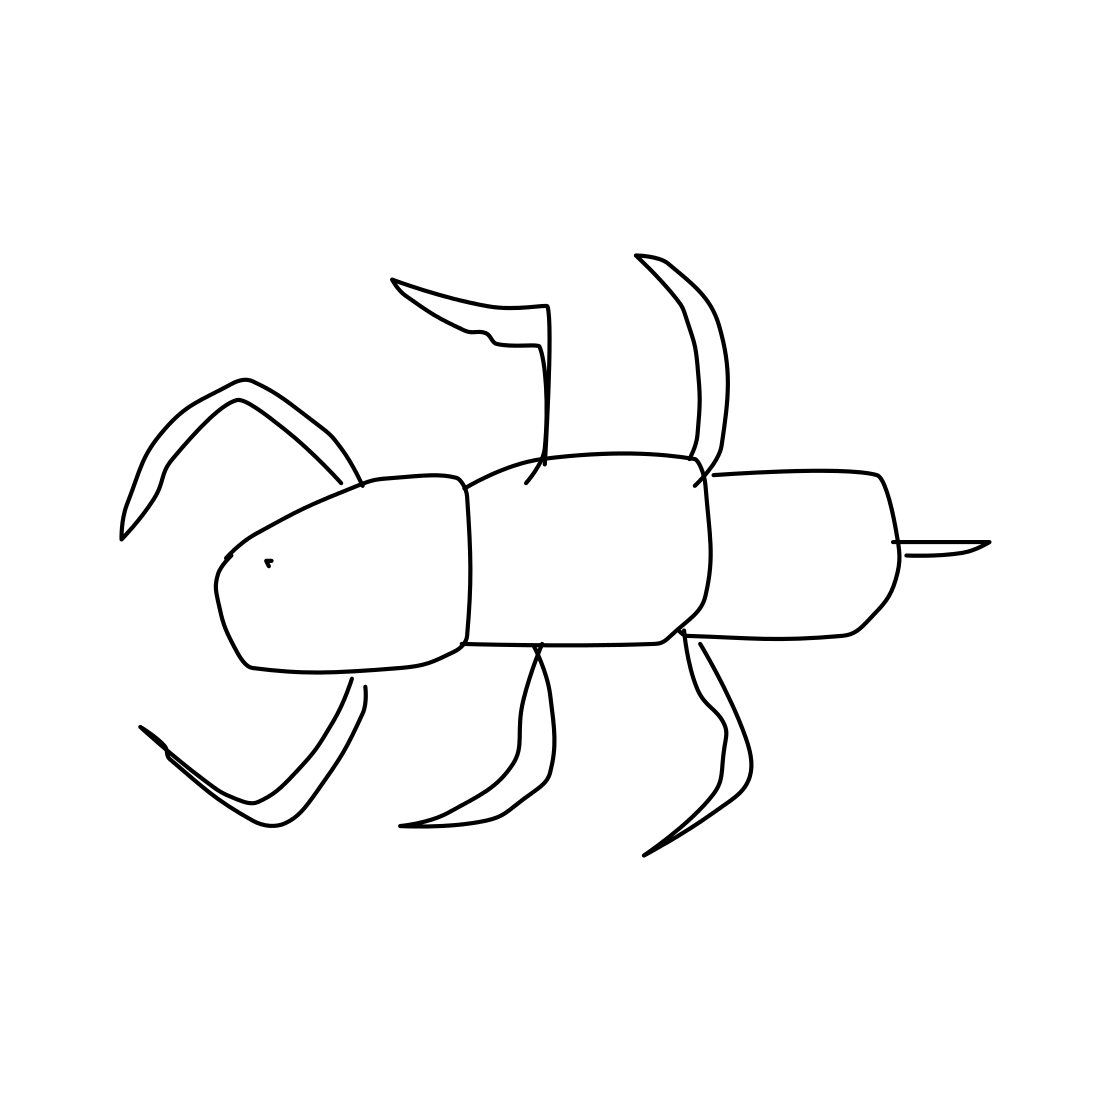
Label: scorpion